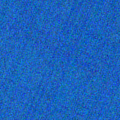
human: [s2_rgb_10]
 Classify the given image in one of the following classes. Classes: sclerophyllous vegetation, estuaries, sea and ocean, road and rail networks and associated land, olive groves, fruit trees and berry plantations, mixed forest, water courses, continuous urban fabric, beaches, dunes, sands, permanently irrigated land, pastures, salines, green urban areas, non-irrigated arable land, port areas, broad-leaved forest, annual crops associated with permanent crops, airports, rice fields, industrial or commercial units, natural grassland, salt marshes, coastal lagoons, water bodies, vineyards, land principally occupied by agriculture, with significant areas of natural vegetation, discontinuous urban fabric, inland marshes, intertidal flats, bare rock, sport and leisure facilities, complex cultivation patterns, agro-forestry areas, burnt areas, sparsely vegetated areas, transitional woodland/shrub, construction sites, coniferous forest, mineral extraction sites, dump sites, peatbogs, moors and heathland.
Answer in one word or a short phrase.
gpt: sea and ocean